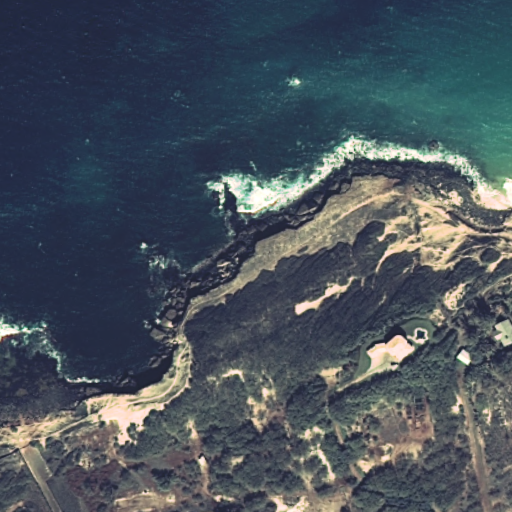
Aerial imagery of mountain in Hawaii named Pu‘ukae‘o containing only unknown